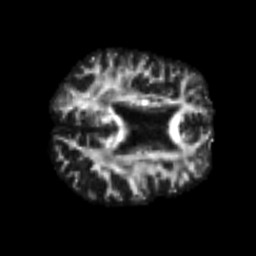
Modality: FA
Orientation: axial
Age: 66
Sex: male
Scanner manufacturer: siemens
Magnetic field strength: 3 T
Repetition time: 4.999 s
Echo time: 0.07946 s